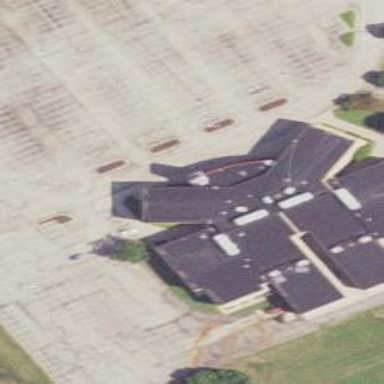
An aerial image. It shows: Commercial building hosting cinema.